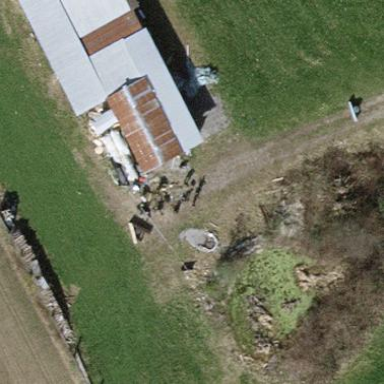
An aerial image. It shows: Farmyard area.